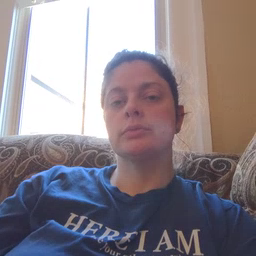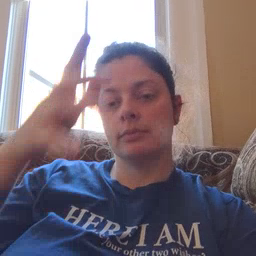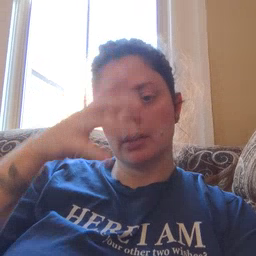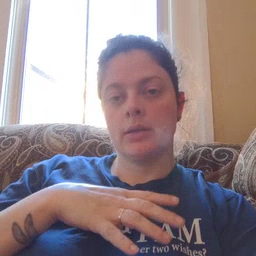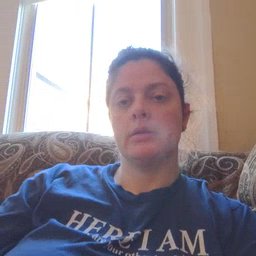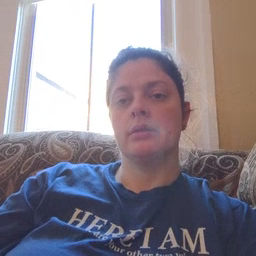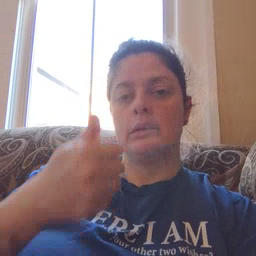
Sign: man